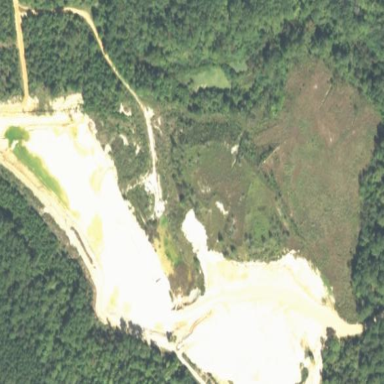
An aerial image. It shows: Quarry area.